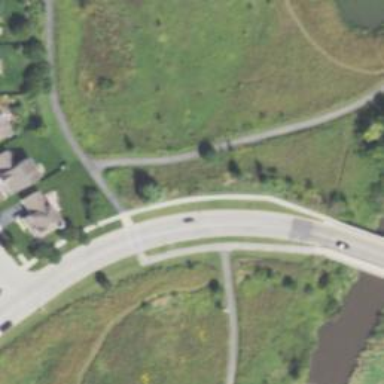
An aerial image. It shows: Cycleway.